Question: I want to create Custom "Slide to Activate" view in my app. Apart from this does apple will approve this app which uses such component?
Image is given here

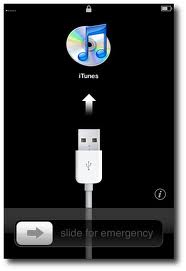
Answer: Why not? According to Apple HIG everything is all right.
Upd.
If you want to create your own slider, I recommend you to use this library
<URL>
You can easy custom this slider.